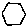
Label: hexagon